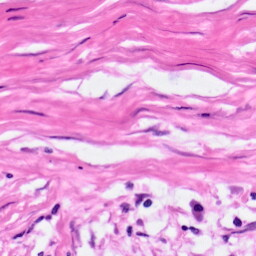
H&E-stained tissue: Pancreatic